Question: I was recently trying to change http to https, but the result wasn't so happier because of the frequent request timeouts after changing to https, which made me have a very bad user experience; my current solution is Use a thread pool to perform okhttp synchronization requests, which are normal for http requests. I want a solution, thank you!
'''
public static class MyHttpUtils{
private static MyHttpUtils myHttpUtils;
private OkHttpClient okHttpClient;
private MyHttpUtils(){
initClient();
}
private void initClient() {
OkHttpClient.Builder builder = new OkHttpClient.Builder();
builder.writeTimeout(60_000, TimeUnit.MILLISECONDS);
builder.connectTimeout(60_000,TimeUnit.MILLISECONDS);
builder.readTimeout(60_000,TimeUnit.MILLISECONDS);
HttpsUtils httpsUtils = HttpsUtils.getInstance();
HttpsUtils.SSLParams sslParams = httpsUtils.getSslSocketFactory();
builder.sslSocketFactory(sslParams.sSLSocketFactory,sslParams.trustManager)
.hostnameVerifier(httpsUtils.hostnameVerifier());//check hostname
okHttpClient = builder.build();
}
public static MyHttpUtils getInstance(){
if(myHttpUtils == null){
synchronized (MyHttpUtils.class){
if(myHttpUtils == null){
myHttpUtils = new MyHttpUtils();
}
}
}
return myHttpUtils;
}
public OkHttpClient getOkHttpClient() {
return okHttpClient;
}
}
'''
'''
public static class ThreadPool{
private static ThreadPool threadPool = new ThreadPool();
private ExecutorService service = new ThreadPoolExecutor(0 /* corePoolSize */,
Integer.MAX_VALUE /* maximumPoolSize */, 60L /* keepAliveTime */, TimeUnit.SECONDS,
new SynchronousQueue<Runnable>(), Util.threadFactory("OkHttp ConnectionPool", true));
public static ThreadPool getInstance(){
return threadPool;
}
public void execute(Runnable runnable){
service.execute(runnable);
}
}
'''
'''
private Runnable createRunnable(){
return new Runnable() {
@Override
public void run() {
try {
okhttp3.Request.Builder requestBuilder = new okhttp3.Request.Builder();
requestBuilder.url(url).tag(this).build();
okhttp3.Request request = requestBuilder.build();
okhttp3.Response response = client.newCall(request).execute();
if(response.code() == 200){
synchronized (this){
successSum++;
}
Log.e(MainActivity.class.getSimpleName(),"success="+successSum);
Log.e("myResult","result="+response.body().string());
}else{
synchronized (this){
failSum++;
}
Log.e(MainActivity.class.getSimpleName(),"failSum="+failSum+"==code="+response.code());
}
} catch (IOException e) {
client.connectionPool().evictAll();
synchronized (this){
exceptionSum++;
}
Log.e(MainActivity.class.getSimpleName(),"exceptionSum="+exceptionSum+"==msg="+ e.toString());
}
}
};
}
'''
'''
@Override
public void onClick(View view) {
switch (view.getId()){
case R.id.btn_request:
successSum = 0;
failSum = 0;
exceptionSum = 0;
int i = 10;
while (i>0){
requestSync();
i--;
}
break;
}
}
'''
'''
private void requestSync(){
ThreadPool.getInstance().execute(createRunnable());
}
'''
final result: occur SocketTimeoutException

I used sample data when testing, and the request success rate is about 60%; this result makes my application very unfriendly, but I'm not sure why this is so, I hope to get a solution, thank you
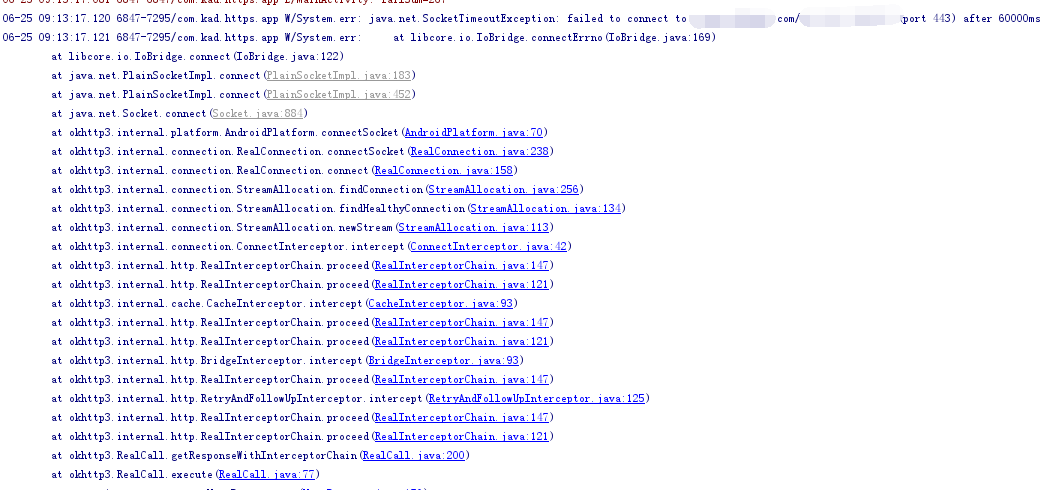
Answer: This problem has been solved. Because the synchronous mode request is used, ssl will block other threads from connecting to the host when the handshake occurs. The solution is to directly change the synchronous mode to asynchronous mode.